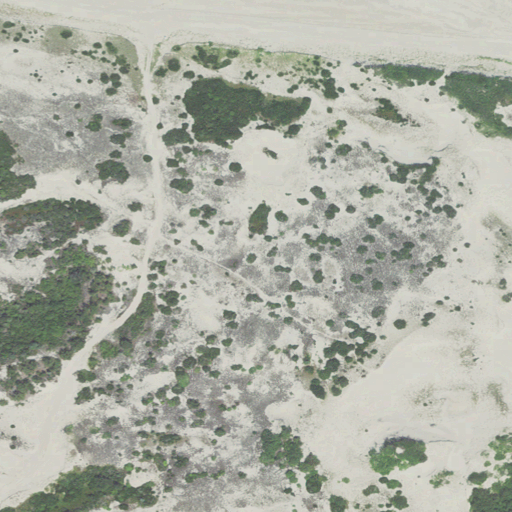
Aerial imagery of mountain in Massachusetts named White Hill containing barren land and open water